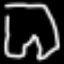
Label: pants